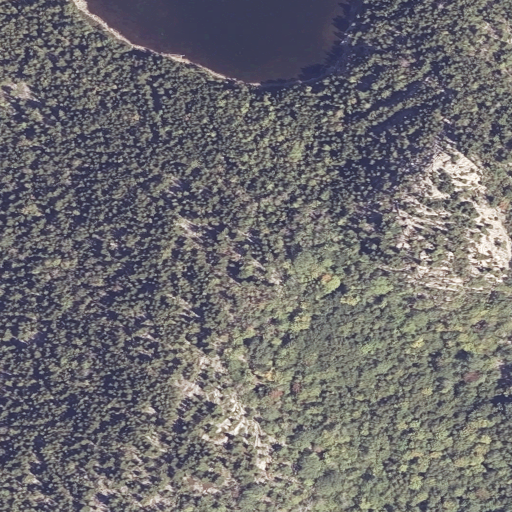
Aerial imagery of mountain in Maine named Halfway Mountain containing mixed forest, evergreen forest, deciduous forest, shrub, open water, and herbaceous wetlands